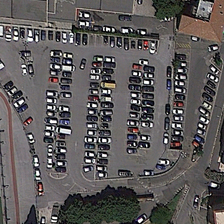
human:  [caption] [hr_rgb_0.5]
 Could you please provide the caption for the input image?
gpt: a parking lot with many cars is near several buildings and green trees .

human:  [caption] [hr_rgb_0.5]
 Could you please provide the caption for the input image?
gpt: a parking lot with many cars is near several buildings and green trees .

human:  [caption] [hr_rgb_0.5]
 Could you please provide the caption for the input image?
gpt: the cars were parked neatly on the road .

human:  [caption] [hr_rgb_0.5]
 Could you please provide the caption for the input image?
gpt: a lot of cars parked beside the flower beds on either side of the road .

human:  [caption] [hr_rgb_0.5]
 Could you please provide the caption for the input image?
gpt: the cars were parked neatly on the road .